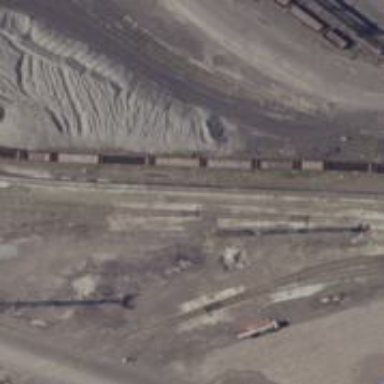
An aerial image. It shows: Railway spur service.